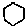
Label: hexagon